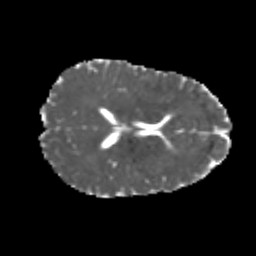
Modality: MD
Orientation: axial
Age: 22
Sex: female
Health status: healthy
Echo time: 0.074 s